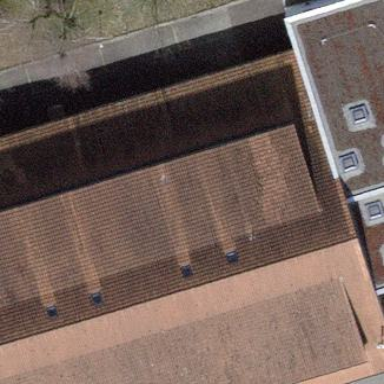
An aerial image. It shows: Public building.